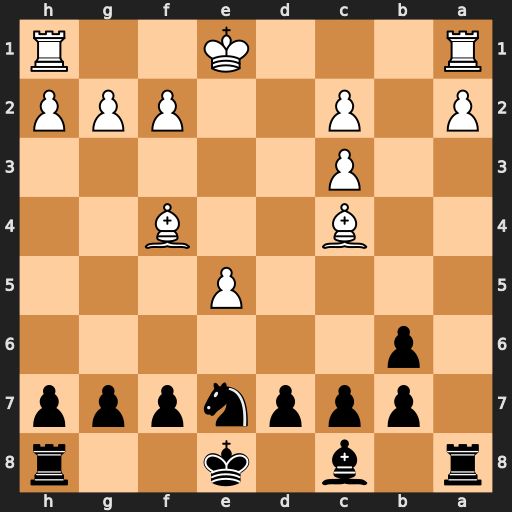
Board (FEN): r1b1k2r/1pppnppp/1p6/4P3/2B2B2/2P5/P1P2PPP/R3K2R
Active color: b
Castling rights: KQkq
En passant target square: -
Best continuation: Ra4 Bd3 Rxf4